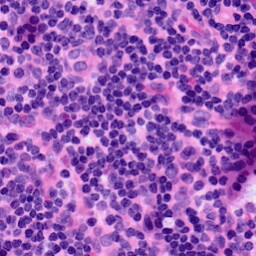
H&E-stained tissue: LymphNode